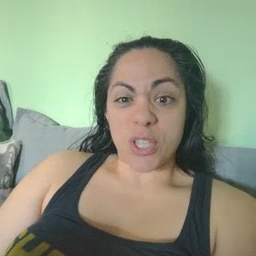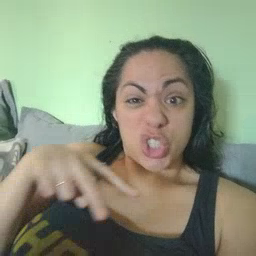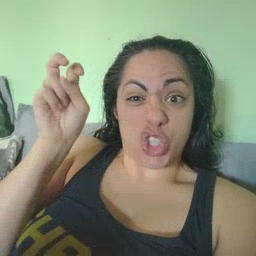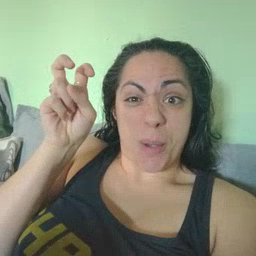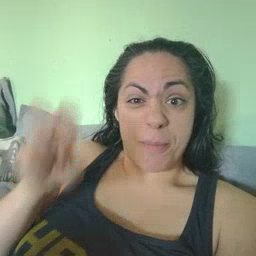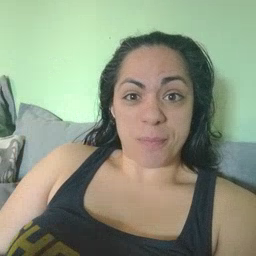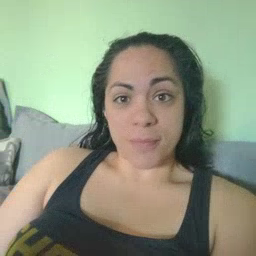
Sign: jump